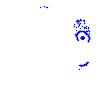
Particle: proton